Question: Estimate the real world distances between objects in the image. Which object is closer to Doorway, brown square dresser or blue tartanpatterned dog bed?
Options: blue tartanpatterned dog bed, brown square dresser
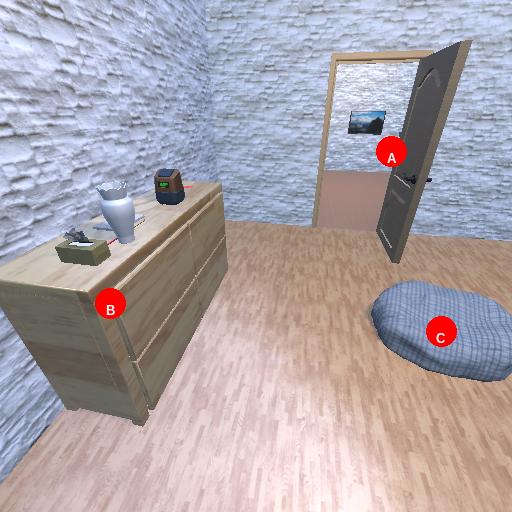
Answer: blue tartanpatterned dog bed